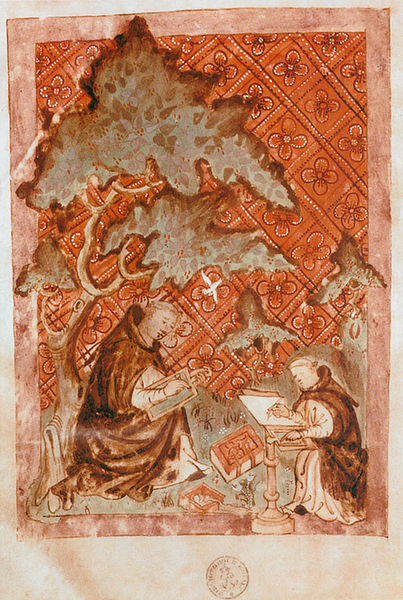
Titel: Jan van Ruusbroec-Handschrift
Institution: Brüssel, Bibliothèque Royale de Belgique
Schlagwörter: baum, blätter, feder, sitzen, blume, braun, tisch, weiss, blüte, rot, ornament, gewand, kutte, blatt, papier, linien, lesen, ornamente, buch, stempel, stift, löcher, pult, fleck, fragment, pergament, schreiben, mittelalter, mönch, zerstört, mönche, schreiber, siegel, tonsur, buchmalerei, lienien, vogeltaube